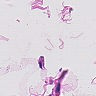
Metastatic tissue present: no